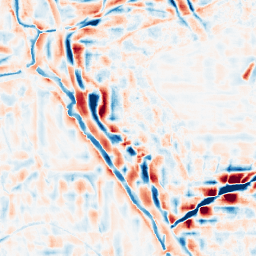
Category: wavelet
Decomposition family: wavelet_reverse_biorthogonal
Decomposition parameters: wavelet: rbio4.4
level: 4
Upsampling method: sinc_blackman
Upsampling parameters: scale: 2
kernel_size: 8
Upsampling scale: 2